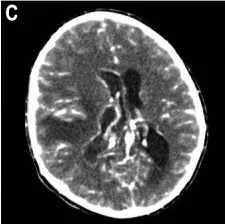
Computed tomography brain image showing diffuse enhancement of the ependyma of the right lateral ventricle (C).
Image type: radiology (ct)